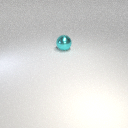
large cyan metal sphere